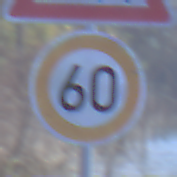
Verkehrszeichen: Geschwindigkeit60
Zusatzzeichen oben: Stau
Umgebung: Outdoor, Nature
Tageszeit: MorningAfternoon
Wetter: Clear
Licht: Natural
Jahreszeit: NotSpecified
Kontrast: HighContrast